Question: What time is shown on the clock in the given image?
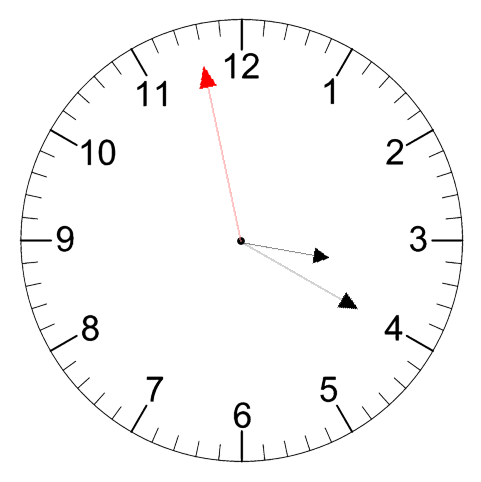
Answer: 03:19:58